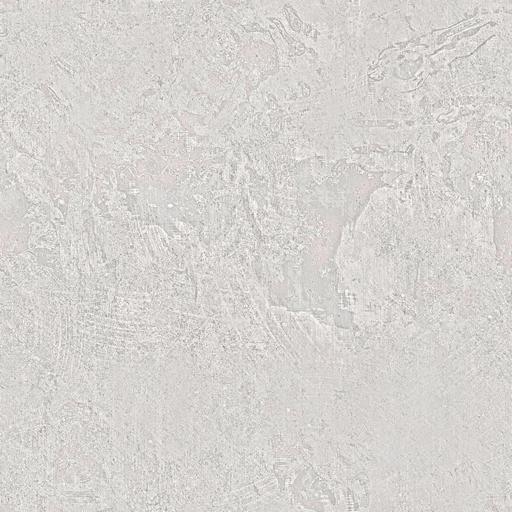
Tags: clean plaster rough wall white